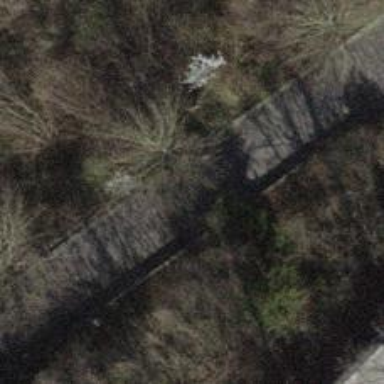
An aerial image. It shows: Cycle barrier.